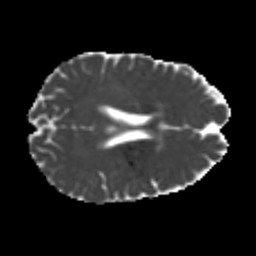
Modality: MD
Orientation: axial
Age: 26
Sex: male
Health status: healthy
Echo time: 0.074 s